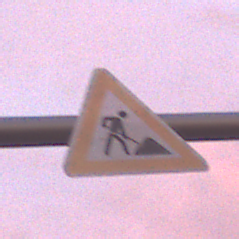
Verkehrszeichen: Arbeitsstelle
Umgebung: Outdoor, Urban
Tageszeit: SunriseSunset
Wetter: PartlyCloudy
Licht: Natural
Jahreszeit: NotSpecified
Kontrast: MediumContrast